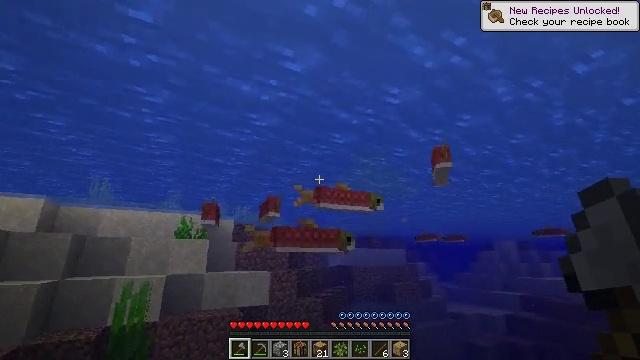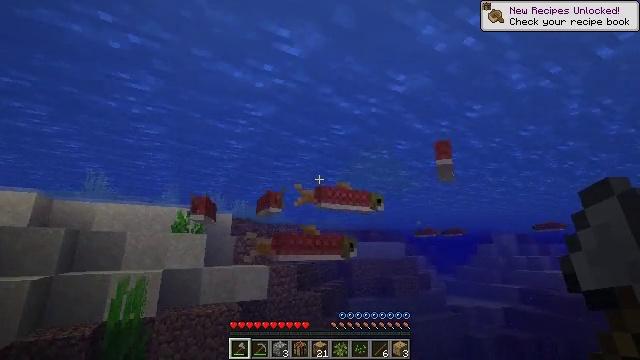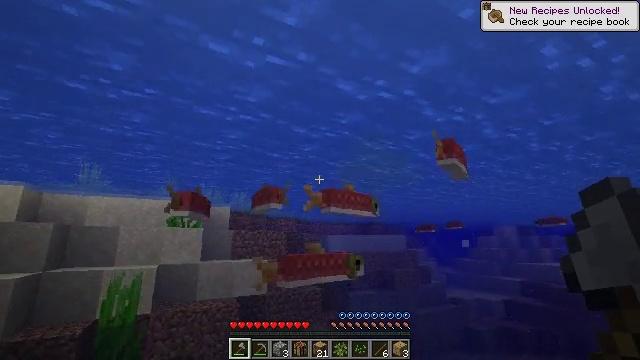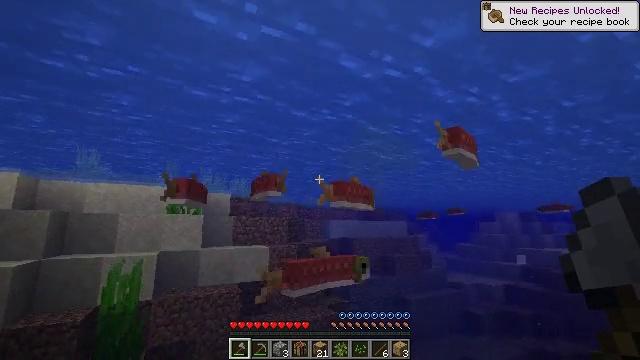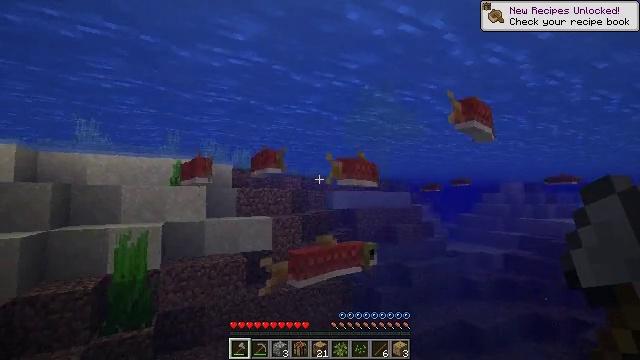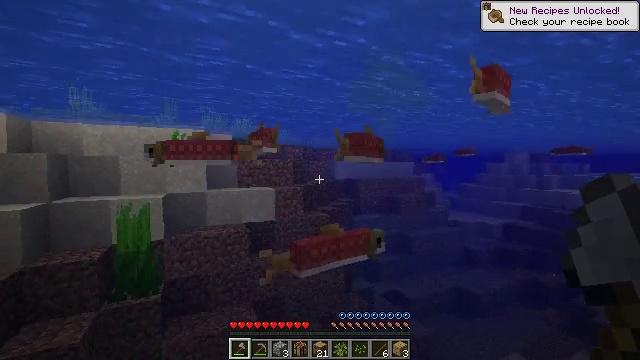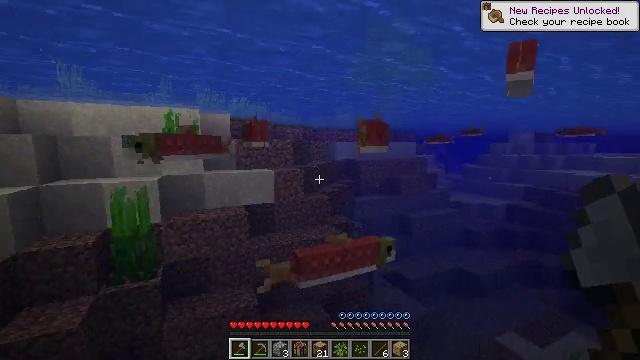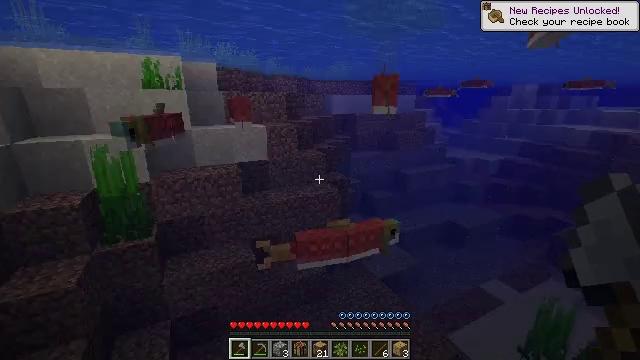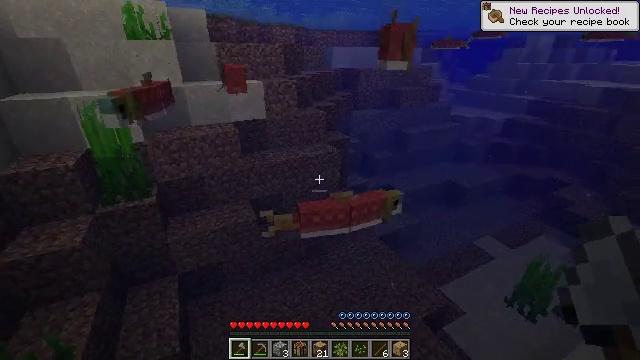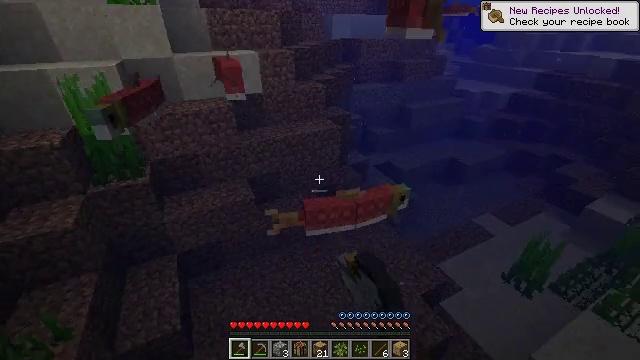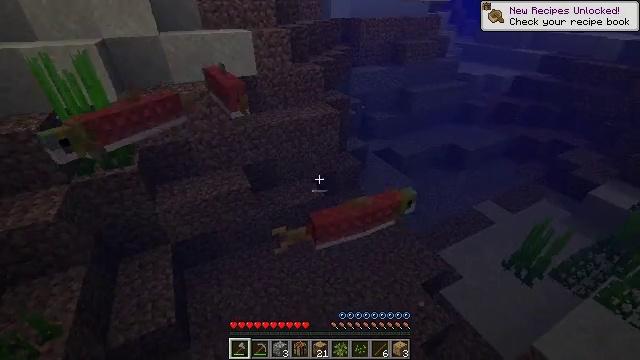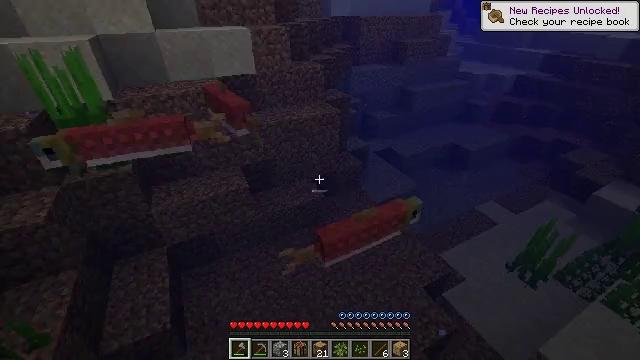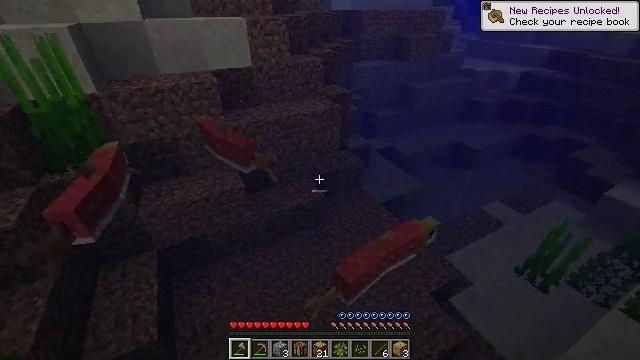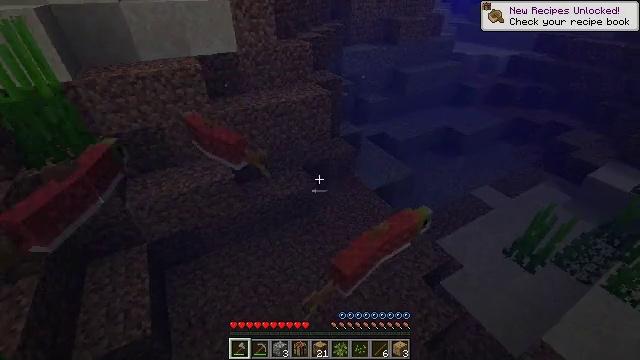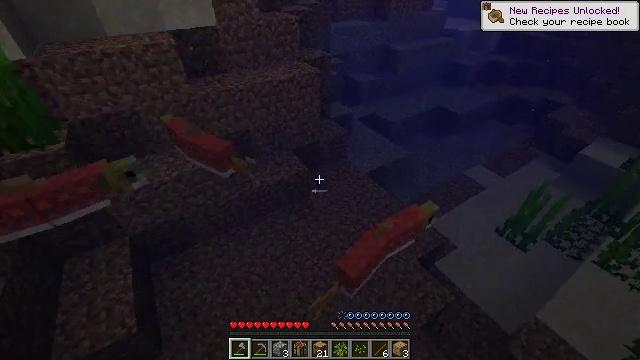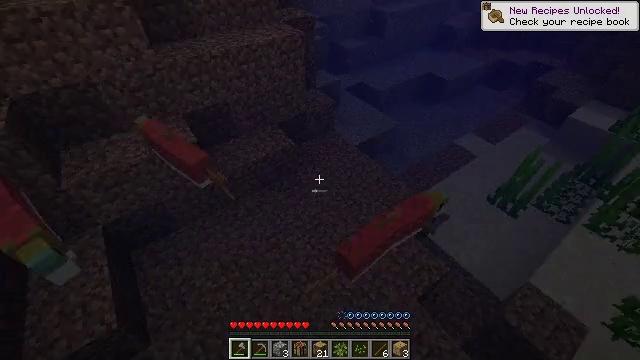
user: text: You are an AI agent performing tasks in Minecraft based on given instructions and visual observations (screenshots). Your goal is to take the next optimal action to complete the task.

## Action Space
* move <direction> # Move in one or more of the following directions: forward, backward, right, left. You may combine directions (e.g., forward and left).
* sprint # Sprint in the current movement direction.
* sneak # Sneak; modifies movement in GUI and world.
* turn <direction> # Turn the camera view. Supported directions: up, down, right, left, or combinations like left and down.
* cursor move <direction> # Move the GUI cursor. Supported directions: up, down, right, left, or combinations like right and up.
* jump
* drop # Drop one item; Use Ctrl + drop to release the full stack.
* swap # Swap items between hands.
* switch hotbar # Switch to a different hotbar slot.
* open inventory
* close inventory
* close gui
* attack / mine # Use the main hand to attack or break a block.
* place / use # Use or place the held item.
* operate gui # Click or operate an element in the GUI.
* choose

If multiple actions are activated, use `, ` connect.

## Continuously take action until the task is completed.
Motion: motion action
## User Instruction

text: Hunt a salmon.
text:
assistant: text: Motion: move forward, sprint, turn down
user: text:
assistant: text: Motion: move forward, sprint, turn down
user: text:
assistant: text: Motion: move forward, sprint, turn down
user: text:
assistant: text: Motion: move forward, sprint, turn down
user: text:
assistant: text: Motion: move forward, sprint, turn down
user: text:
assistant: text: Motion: move forward, sprint, turn down
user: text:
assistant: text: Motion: move forward, sprint, turn right and down
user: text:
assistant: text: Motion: move forward, sprint, turn down, attack / mine
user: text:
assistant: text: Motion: move forward, sprint, turn down, attack / mine
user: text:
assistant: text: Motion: move forward, sprint, turn down, attack / mine
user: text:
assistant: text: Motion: move forward, sprint, attack / mine
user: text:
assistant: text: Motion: move forward, sprint
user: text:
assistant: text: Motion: move forward, sprint, turn right and down
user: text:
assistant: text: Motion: move forward, sprint, turn right and down
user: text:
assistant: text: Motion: turn right and down
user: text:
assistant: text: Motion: turn right and down
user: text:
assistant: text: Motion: turn right and down
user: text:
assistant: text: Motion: turn right
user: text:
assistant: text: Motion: turn right and up
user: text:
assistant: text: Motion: turn right and up
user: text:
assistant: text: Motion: turn right and up
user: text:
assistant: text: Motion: turn right and up
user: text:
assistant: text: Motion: move forward, turn right
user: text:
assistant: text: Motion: move forward, turn right and down
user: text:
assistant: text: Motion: move forward, turn right and down
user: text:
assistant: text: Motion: move forward, turn right and down
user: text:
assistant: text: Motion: move forward, turn right and down
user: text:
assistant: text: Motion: move forward, turn right and down
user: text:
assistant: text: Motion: move forward, turn down
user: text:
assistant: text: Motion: move forward